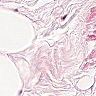
Metastatic tissue present: no